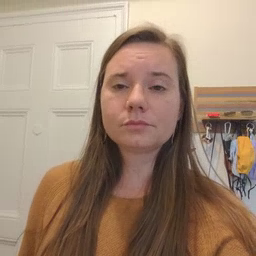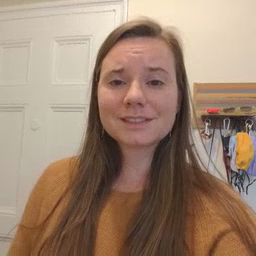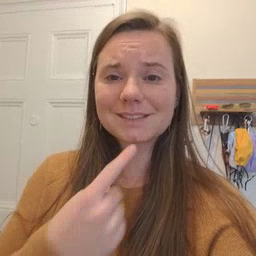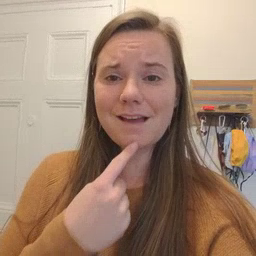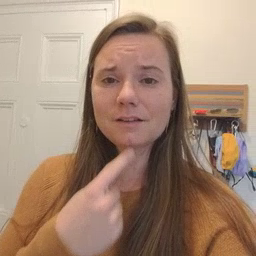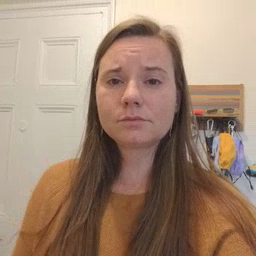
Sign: say